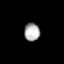
Tissue: lung
Cell type: Smooth muscle cells
Senescence score: 0.5783
Nuclear area (px): 273
Mean DAPI intensity: 173.846